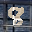
Label: 8